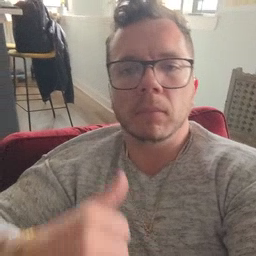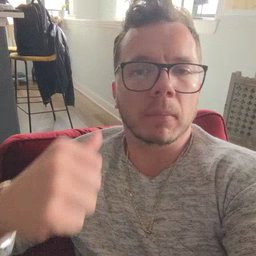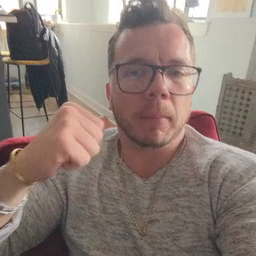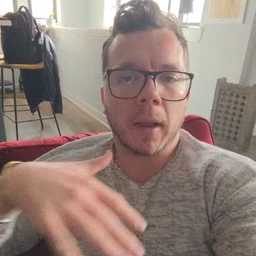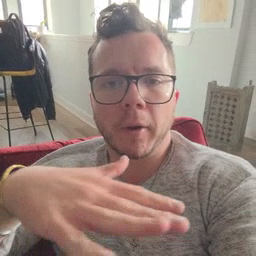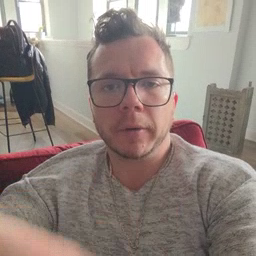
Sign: backyard